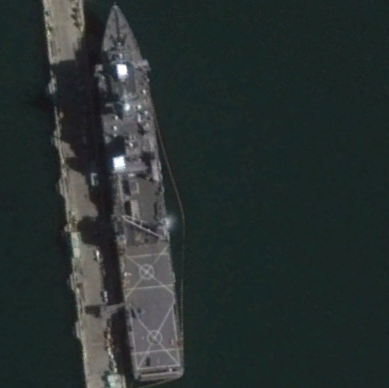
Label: combat